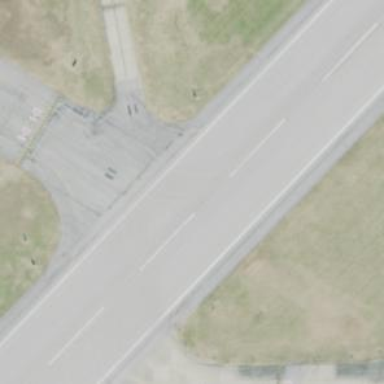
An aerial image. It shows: View of taxiway at the airport.